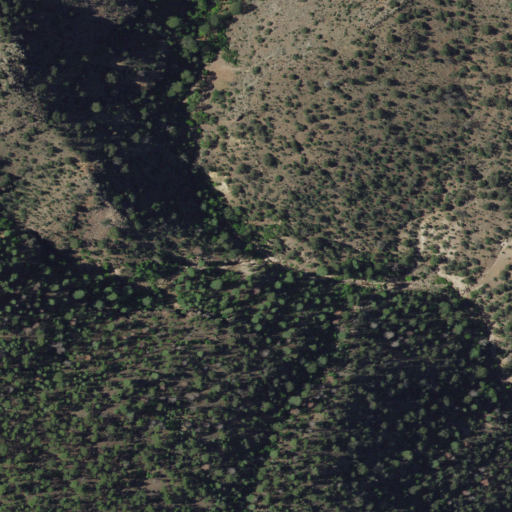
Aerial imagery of valley in New Mexico named Seep Spring Canyon containing evergreen forest and shrub